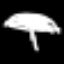
Label: mushroom